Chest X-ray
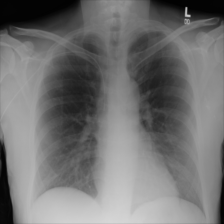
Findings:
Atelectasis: negative
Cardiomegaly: negative
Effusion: negative
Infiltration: negative
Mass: negative
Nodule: negative
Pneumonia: negative
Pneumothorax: negative
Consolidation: negative
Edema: negative
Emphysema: negative
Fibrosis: negative
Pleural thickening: negative
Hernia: negative